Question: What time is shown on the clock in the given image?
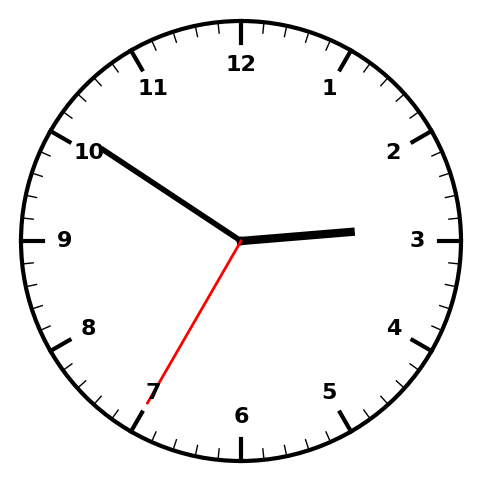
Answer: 02:50:35